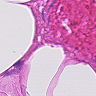
Metastatic tissue present: no